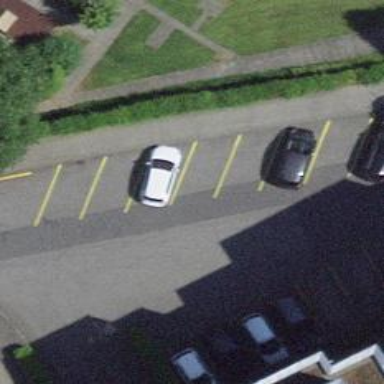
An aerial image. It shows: Street-side parking area with diagonal orientation.